Question: Is there any way to give different gradient color in each bar of bar chart in pentaho report designer. I'm trying with BeanShall Script but unable to get the gradient top to bottom, also I'm getting same gradient color in all the other bars too.
I'm attaching a image which is my desire result.

Thanks in advance,
Regards,
Ankit Patni
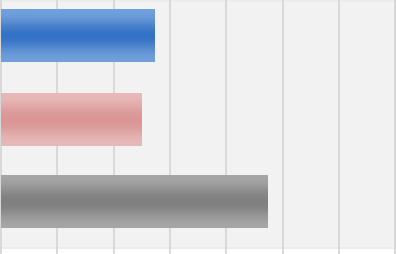
Answer: Finally got the solution on my own. Written a blog for the same
<URL>